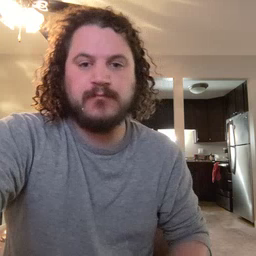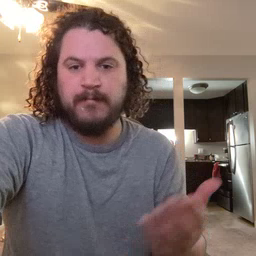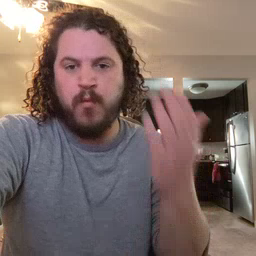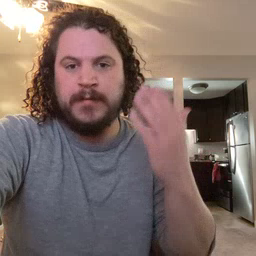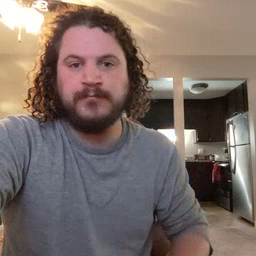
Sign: morning